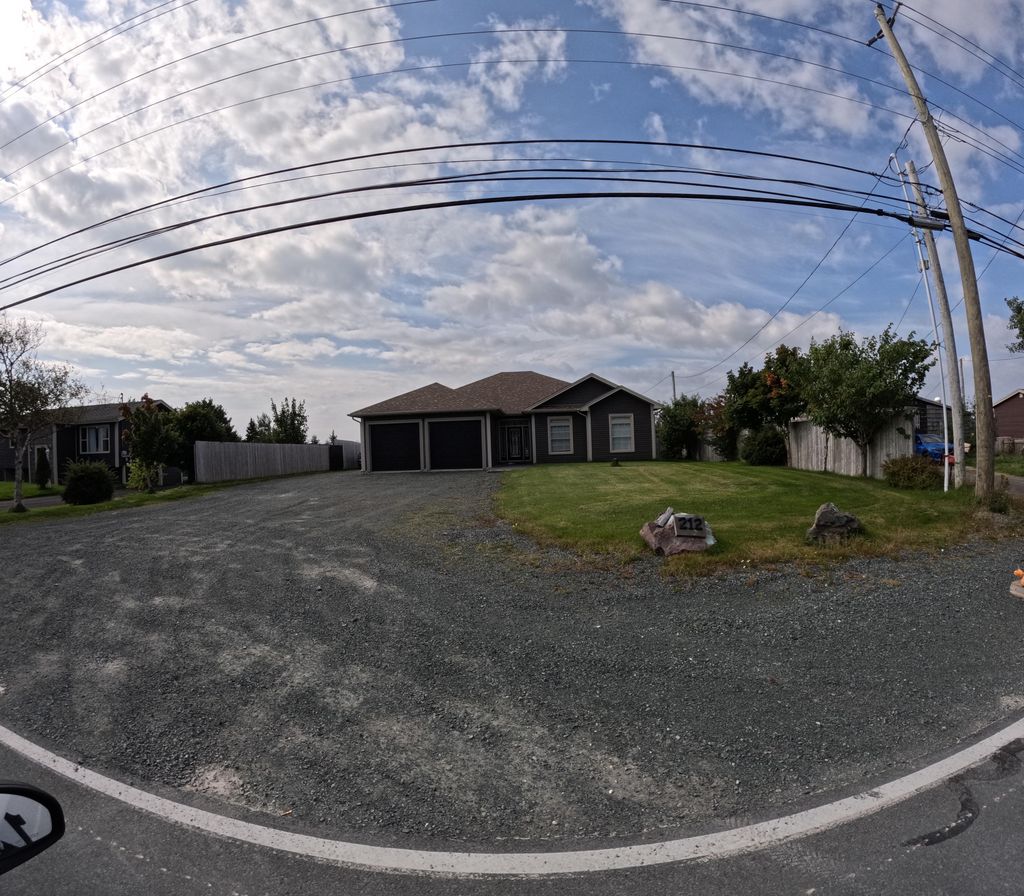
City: st_johns